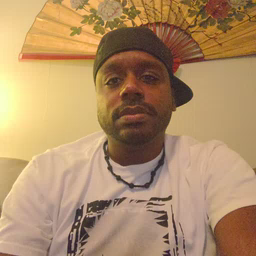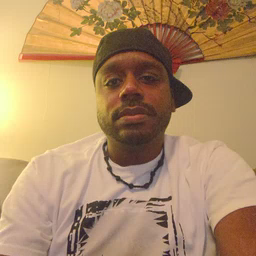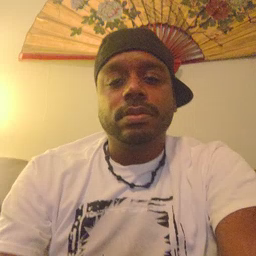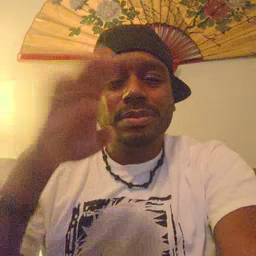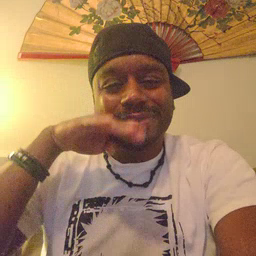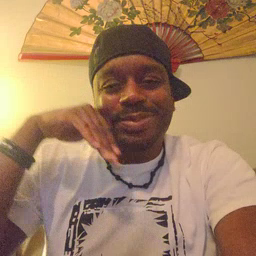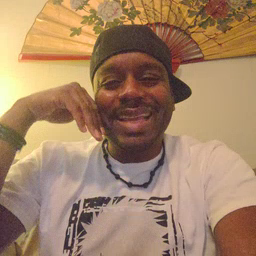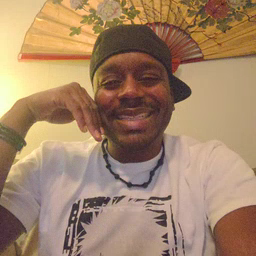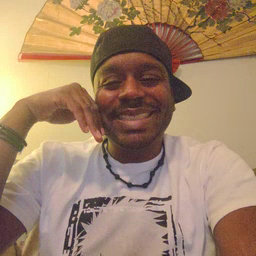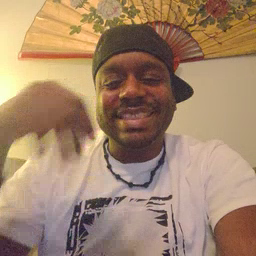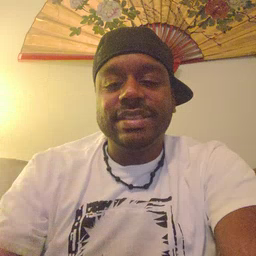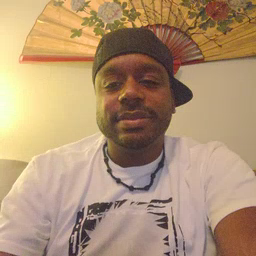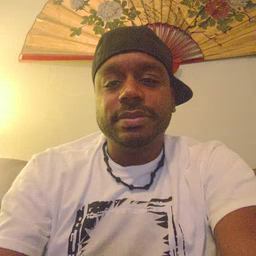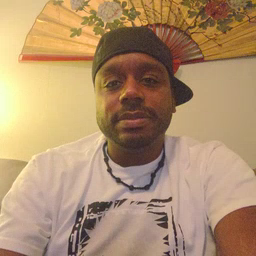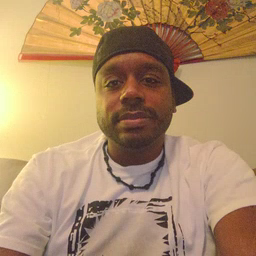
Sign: smile